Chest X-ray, PA view. Patient: 59 years old, sex M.
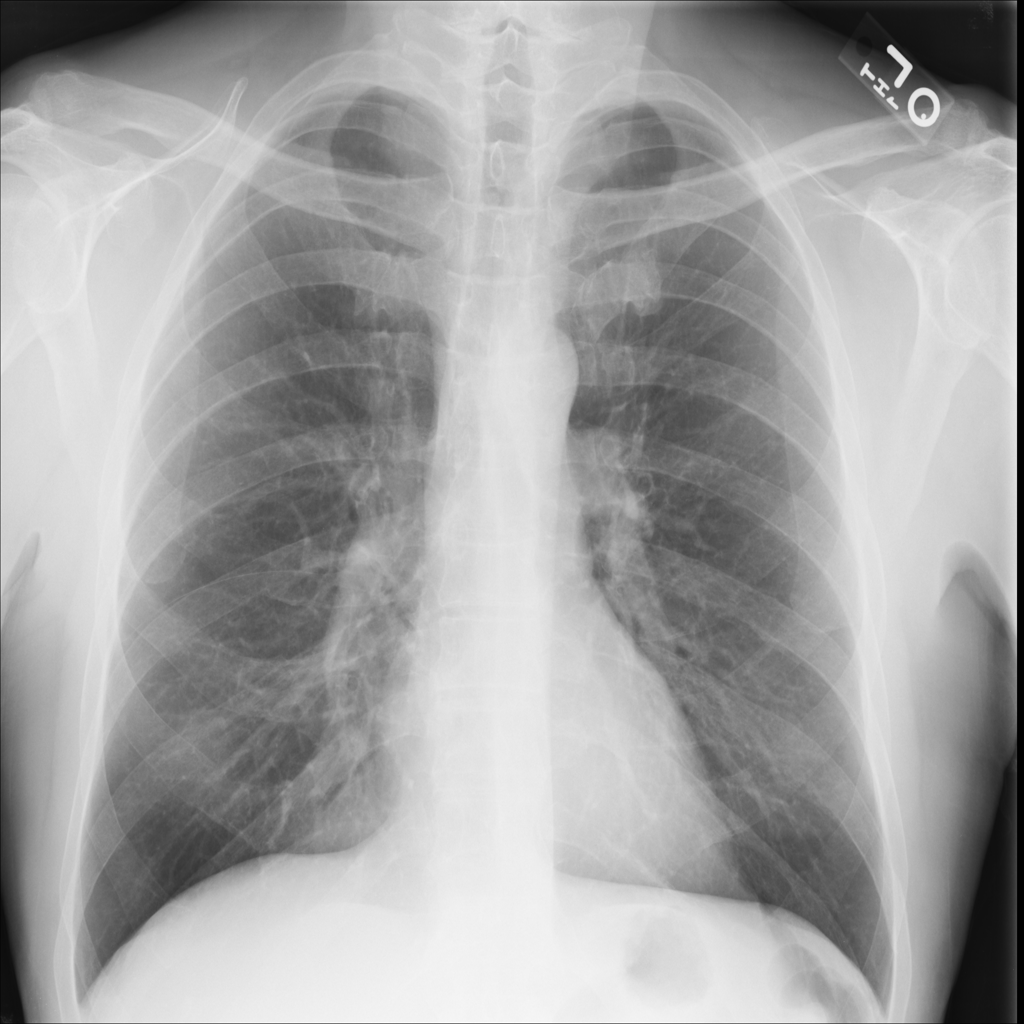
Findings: No Finding